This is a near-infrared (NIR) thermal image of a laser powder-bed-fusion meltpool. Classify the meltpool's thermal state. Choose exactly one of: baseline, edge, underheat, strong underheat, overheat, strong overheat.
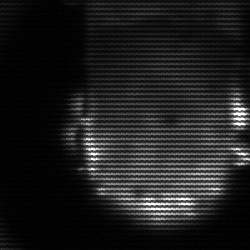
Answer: baseline